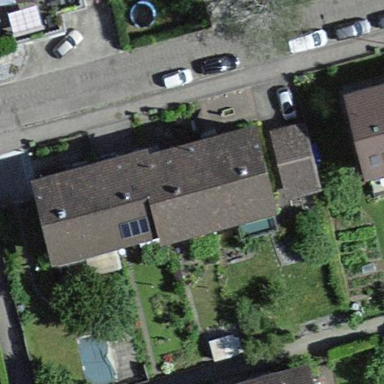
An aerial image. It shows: Terrace building.